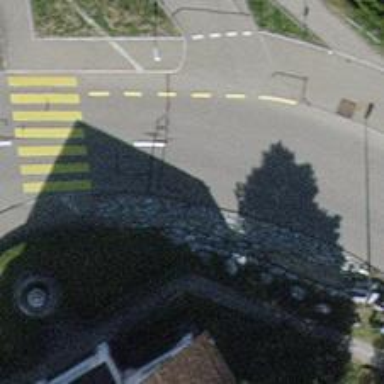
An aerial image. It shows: Tertiary road with asphalt surface. The road has cycle lane on the left side.